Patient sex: M
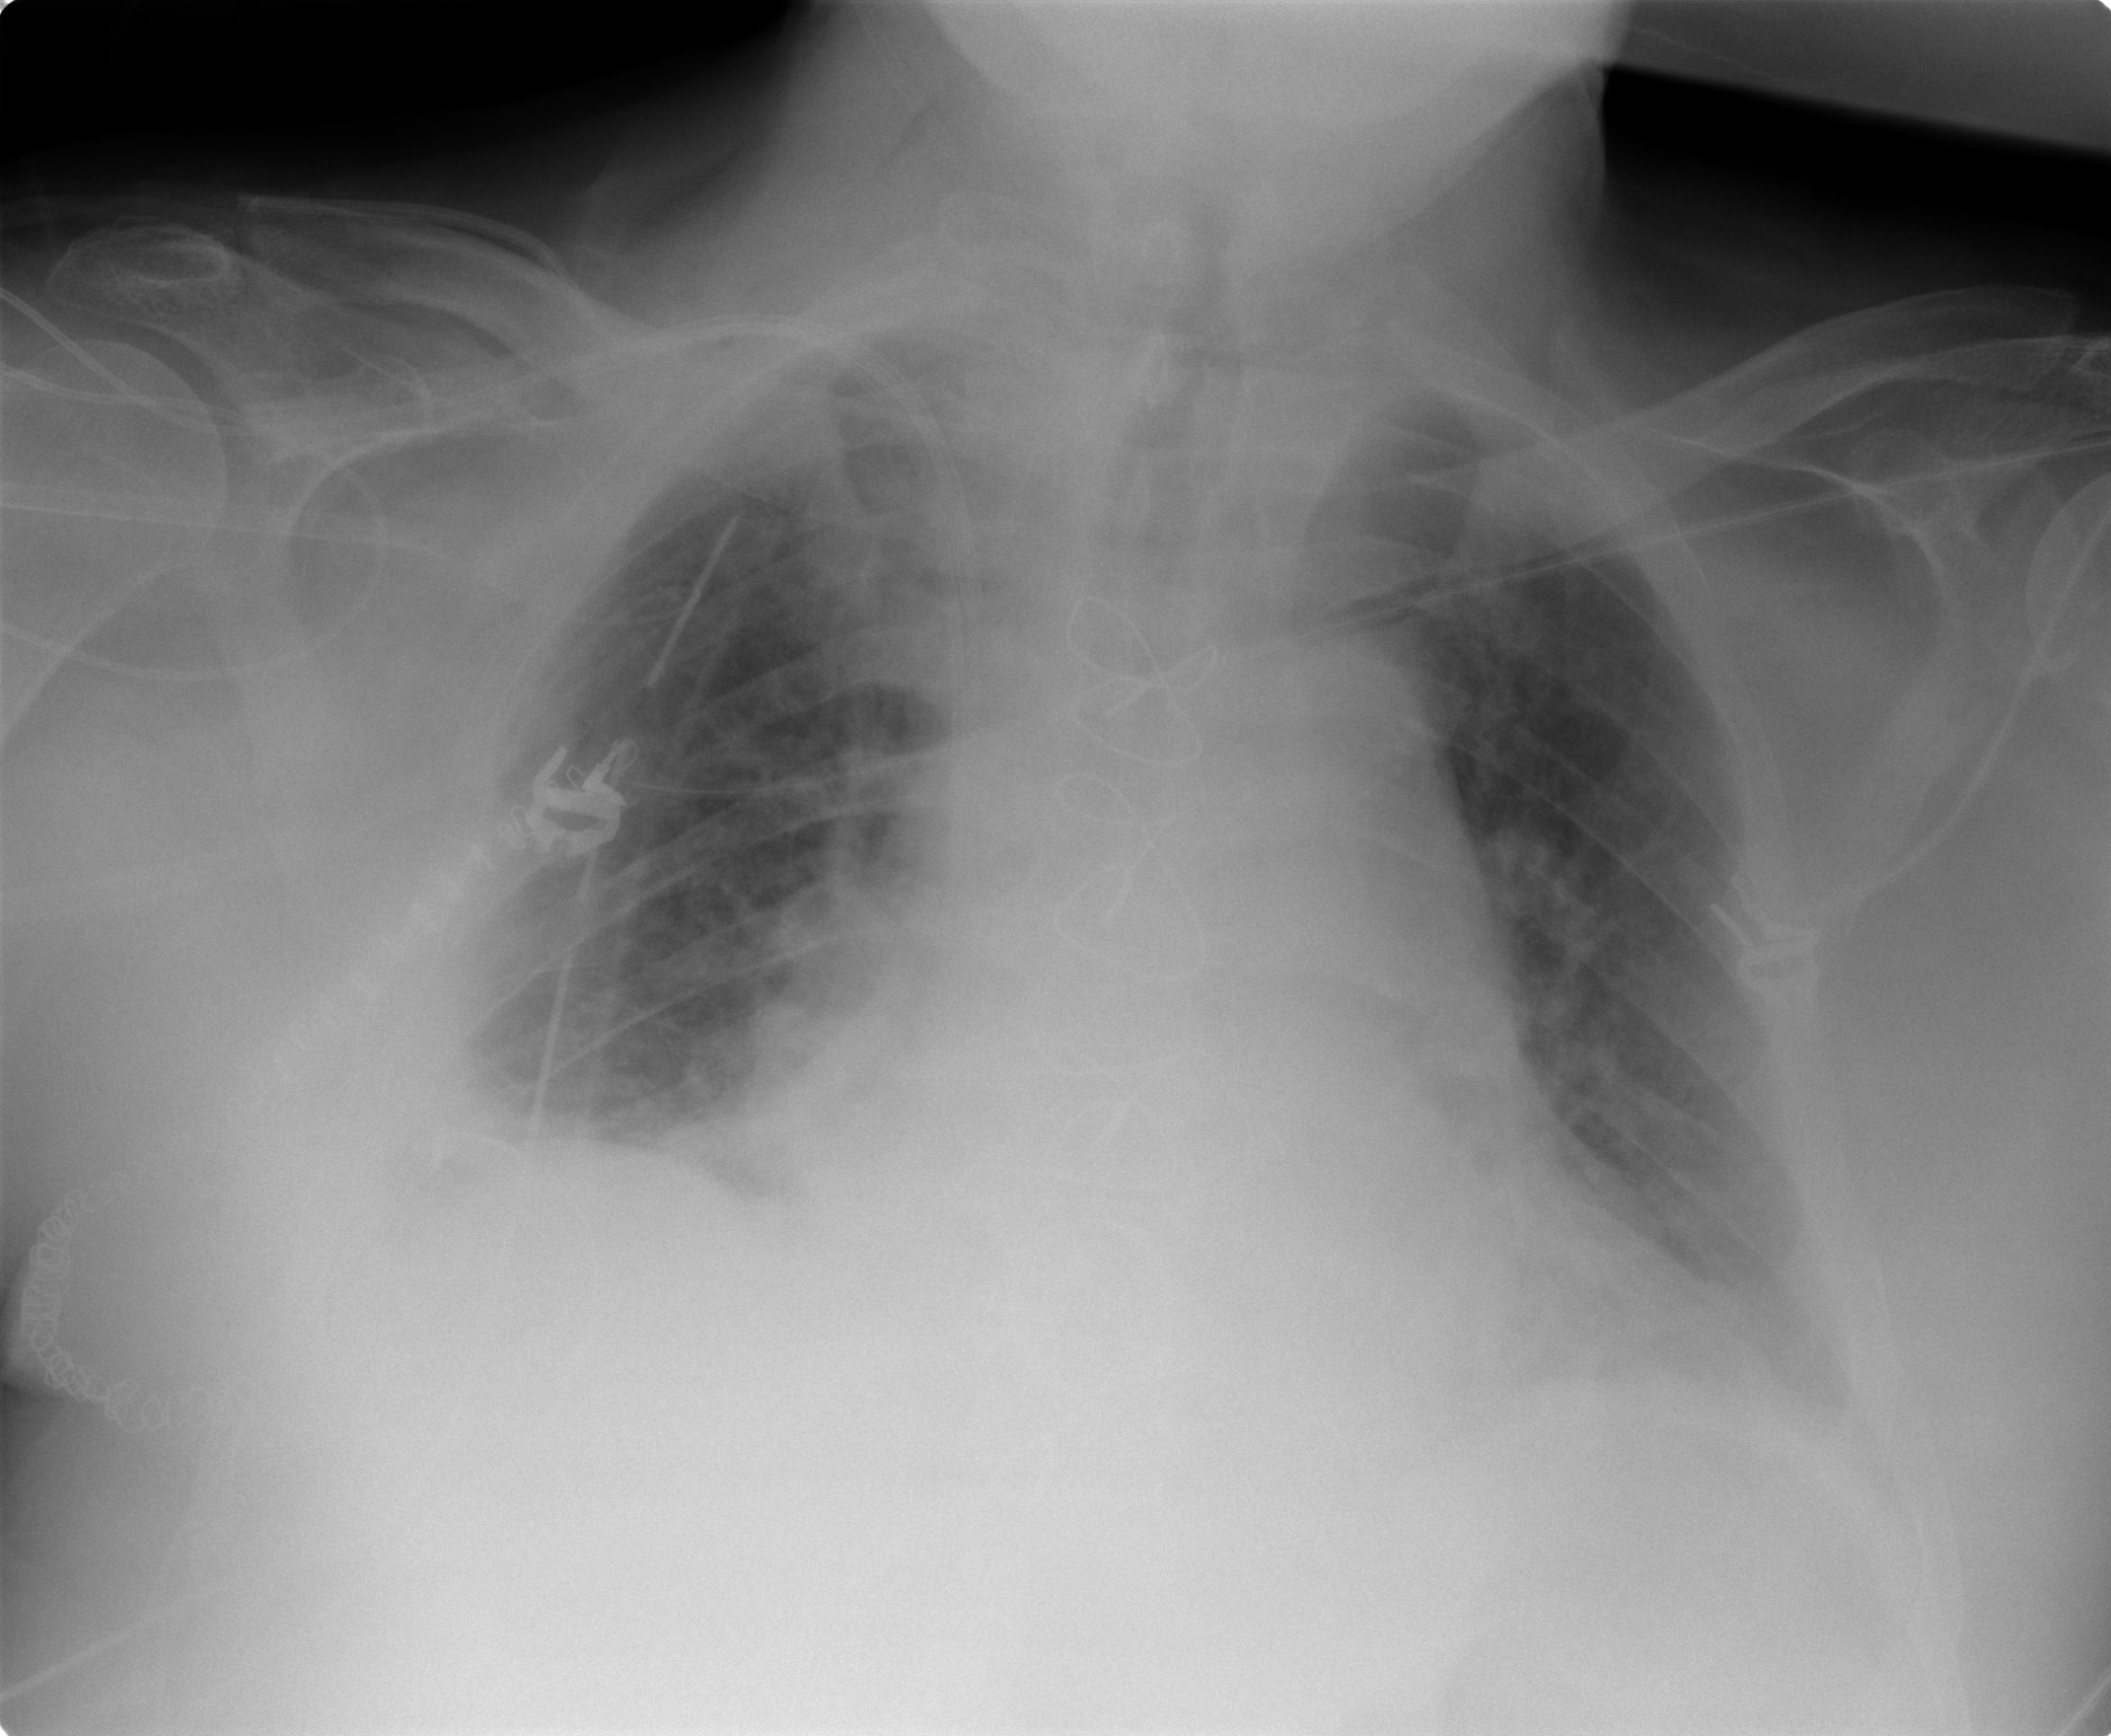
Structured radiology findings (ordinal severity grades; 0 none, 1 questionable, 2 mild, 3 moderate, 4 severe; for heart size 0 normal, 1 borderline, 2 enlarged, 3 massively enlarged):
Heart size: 0
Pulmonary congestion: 0
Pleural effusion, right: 2
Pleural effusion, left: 1
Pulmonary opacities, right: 0
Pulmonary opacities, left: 0
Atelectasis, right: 2
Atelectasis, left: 1